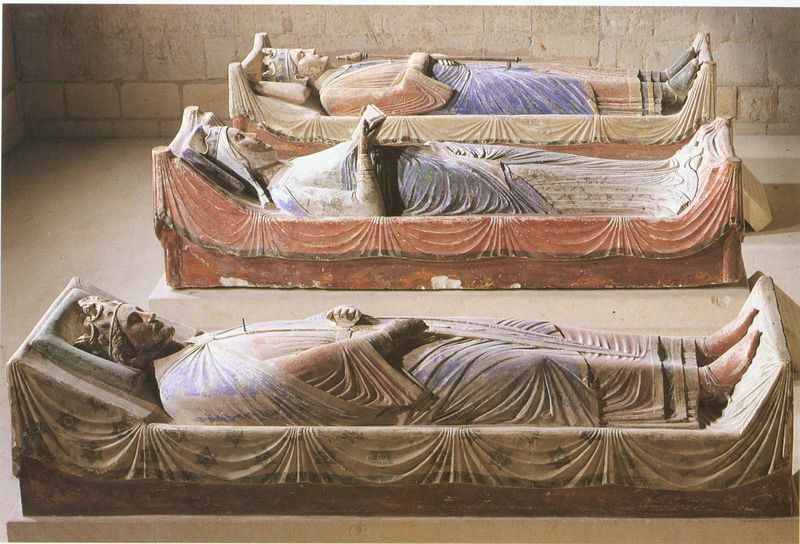
Titel: Gisants der Plantagenets
Standort: Fontevrault (EU - F)
Schlagwörter: blau, frau, grau, weiss, rot, tuch, bart, wand, falten, stein, tod, haare, krone, skulptur, schuhe, farbe, füsse, könig, knie, buch, schwert, sarg, könige, zepter, grabmal, sarkophag, grabmäler